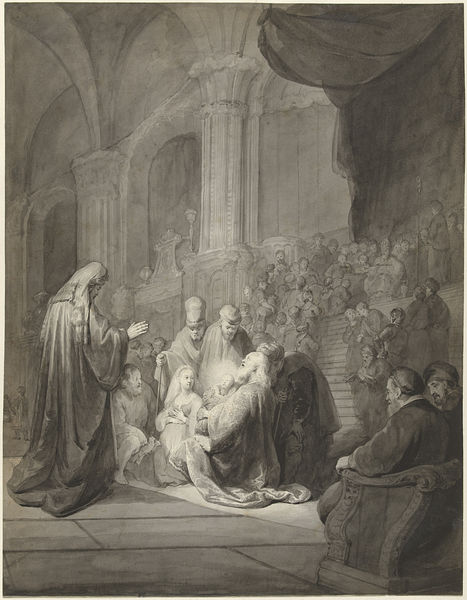
Titel: Simeon in de tempel
Künstler: Aert Schouman
Standort: Amsterdam
Institution: Rijksmuseum
Schlagwörter: frau, licht, männer, säulen, zeichnung, versammlung, sessel, kind, treppen, antike, stich, schwarzweiß, jesus, antik, priester, segen, segnung, tempel, heilige, taufe, maria, kupferstich, anbetung, weihe, beschneidung